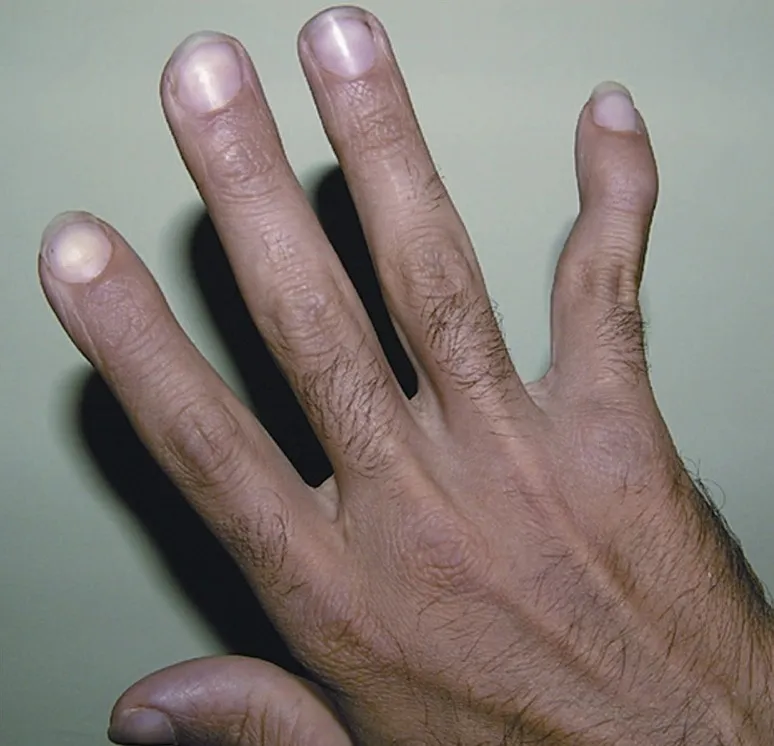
Swan-neck deformity in the fifth finger due to previous attacks of rheumatoid arthritis.
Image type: medical_photograph (skin_photograph)